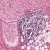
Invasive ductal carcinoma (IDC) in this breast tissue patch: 1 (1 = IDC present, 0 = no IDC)